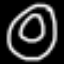
Label: donut